Question: I have Googled and looked through this site everywhere, but I can only find answers for JSHint instead of JSLint.
To get rid of the "use function form of use strict" error I add in '/*jslint node: true */'.
But to disable errors for using 'const' and 'let' I can't seem to find anything. JSHint has esversion: 6 but this doesn't work on JSLint.

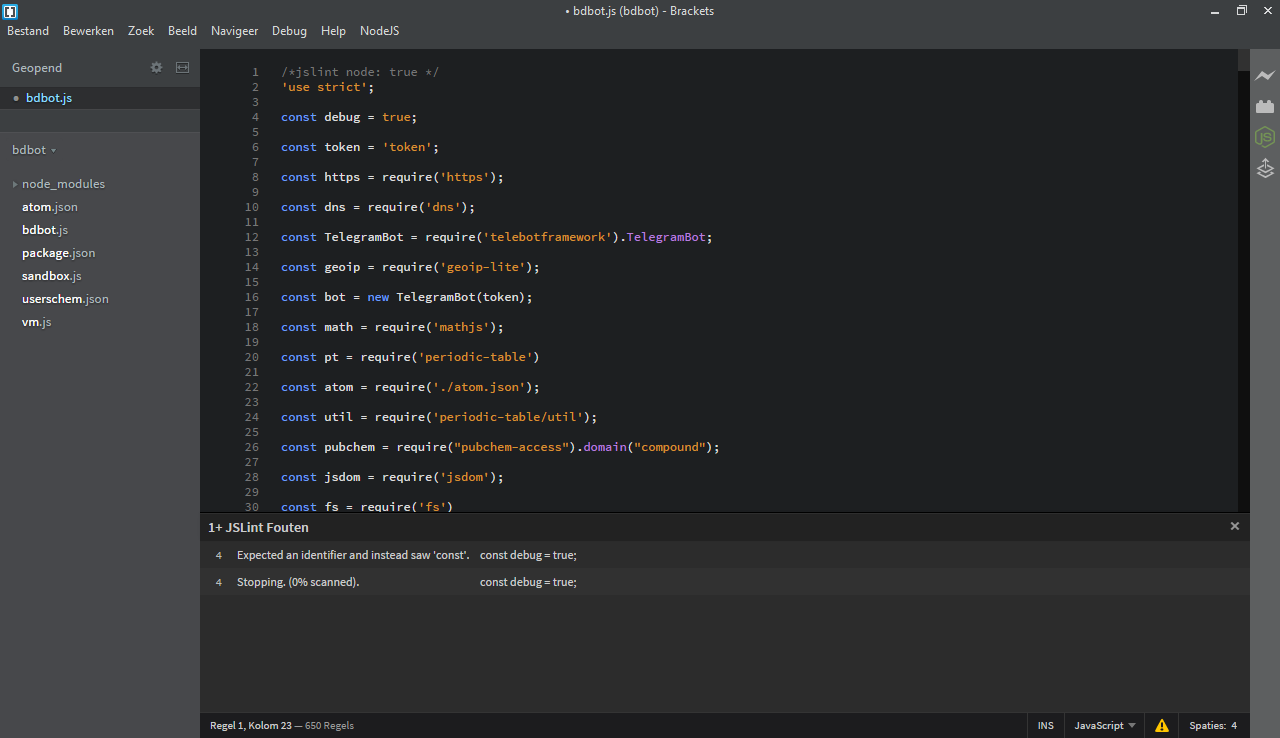
Answer: Use the Preferences API:
'''
var PreferencesManager = brackets.getModule("preferences/PreferencesManager");
prefs = PreferencesManager.getExtensionPrefs("jslint");
prefs.set("options.es6", true);
'''
Or set it one of the config files:
- 'brackets.json'
or:
- '.brackets.json'
As such:
'''
{
"jslint.options": {
"es6": true
}
}
'''
- <URL>